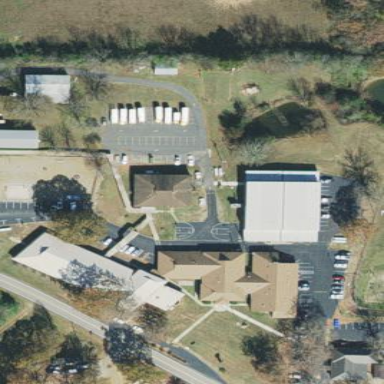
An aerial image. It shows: School.